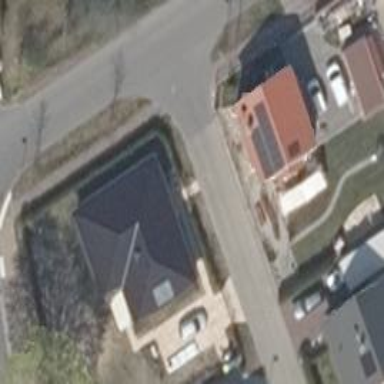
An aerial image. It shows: Detached building.